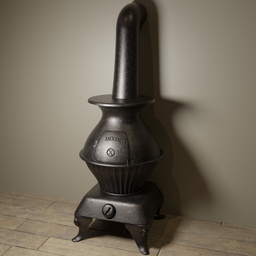
Label: appliances